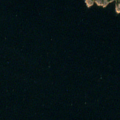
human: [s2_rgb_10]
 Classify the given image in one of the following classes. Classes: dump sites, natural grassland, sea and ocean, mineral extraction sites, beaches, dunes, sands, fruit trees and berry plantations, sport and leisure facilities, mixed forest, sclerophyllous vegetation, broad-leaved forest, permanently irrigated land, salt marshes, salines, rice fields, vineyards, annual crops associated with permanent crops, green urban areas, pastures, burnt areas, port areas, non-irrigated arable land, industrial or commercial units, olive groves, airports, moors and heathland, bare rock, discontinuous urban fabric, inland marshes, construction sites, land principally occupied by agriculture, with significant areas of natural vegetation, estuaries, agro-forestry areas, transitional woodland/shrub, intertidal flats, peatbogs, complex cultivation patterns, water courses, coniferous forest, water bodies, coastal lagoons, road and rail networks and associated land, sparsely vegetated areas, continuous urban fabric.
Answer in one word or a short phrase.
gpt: mixed forest, sea and ocean